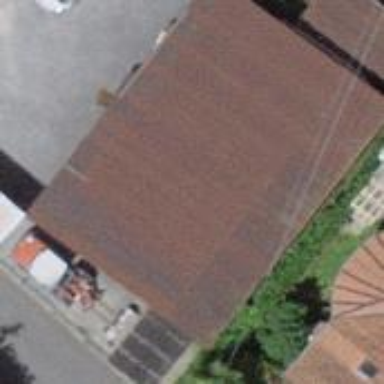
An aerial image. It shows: Industrial building.